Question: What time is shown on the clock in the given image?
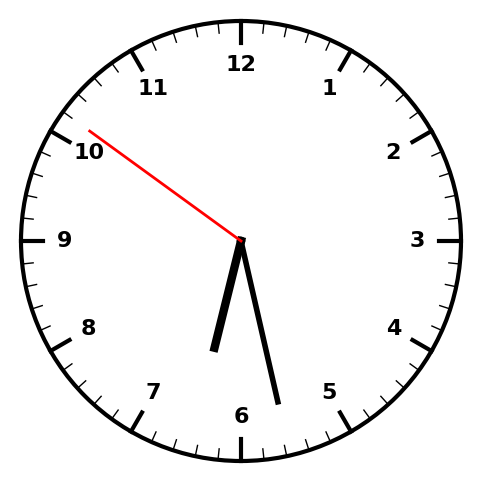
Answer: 06:27:51